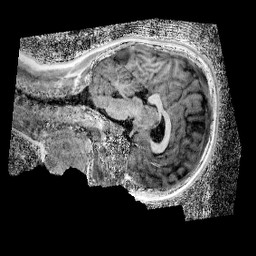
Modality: UNIT1_denoised
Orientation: sagittal
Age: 10
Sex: male
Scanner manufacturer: siemens
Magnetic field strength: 3 T
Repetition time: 4 s
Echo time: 0.00299 s